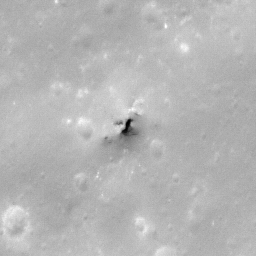
Pit: Copernicus 11
Host crater: Copernicus
Host type: impact_melt
Lunar coordinates: latitude 9.973, longitude 340.728